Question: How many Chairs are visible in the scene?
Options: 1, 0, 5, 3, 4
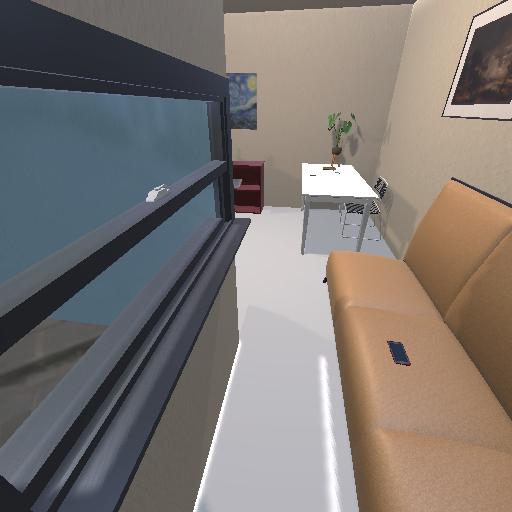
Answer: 1